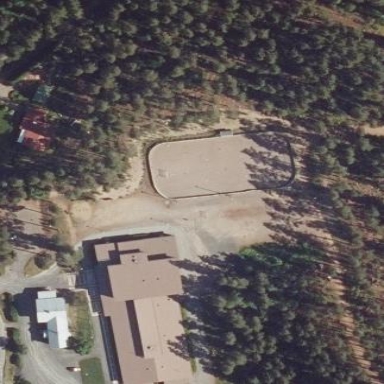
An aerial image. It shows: School building.